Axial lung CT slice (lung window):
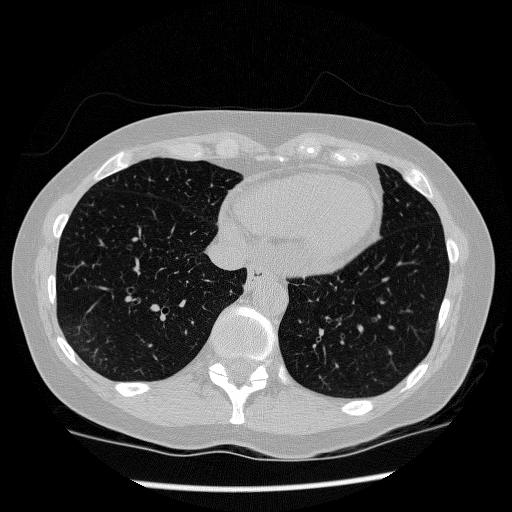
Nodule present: no